Question: I want to separate the province of Australia. I have following image:

For example, when I hover the mouse over Western Australia, it should only show "Western Australia".
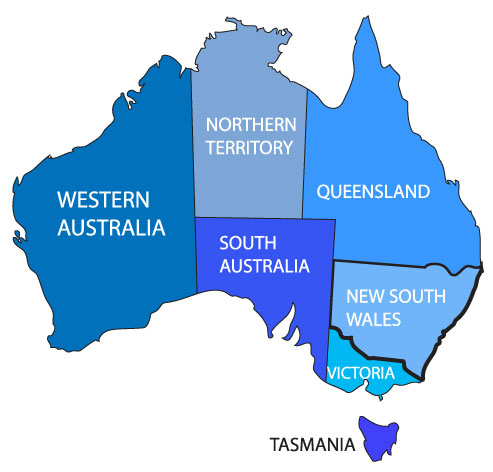
Answer: You could use a combination of an image map and JavaScript to display info on hover.
'''
<!DOCTYPE html>
<html>
<head>
<script>
function writeText(txt) {
document.getElementById("desc").innerHTML = txt;
}
</script>
</head>
<body>
<img src ="planets.gif" width ="145" height ="126" alt="Planets" usemap="#planetmap" />
<map name="planetmap">
<area shape ="rect" coords ="0,0,82,126"
onmouseover="writeText('The Sun and the gas giant planets like Jupiter are by far the largest objects in our Solar System.')"
href ="sun.htm" target ="_blank" alt="Sun" title="Hover text here" />
<area shape ="circle" coords ="90,58,3"
onmouseover="writeText('The planet Mercury is very difficult to study from the Earth because it is always so close to the Sun.')"
href ="mercur.htm" target ="_blank" alt="Mercury" title="Hover text here" />
<area shape ="circle" coords ="124,58,8"
onmouseover="writeText('Until the 1960s, Venus was often considered a twin sister to the Earth because Venus is the nearest planet to us, and because the two planets seem to share many characteristics.')"
href ="venus.htm" target ="_blank" alt="Venus" title="Hover text here" />
</map>
<p id="desc">Mouse over the sun and the planets and see the different descriptions.</p>
</body>
</html>
'''
See this example:
<URL>